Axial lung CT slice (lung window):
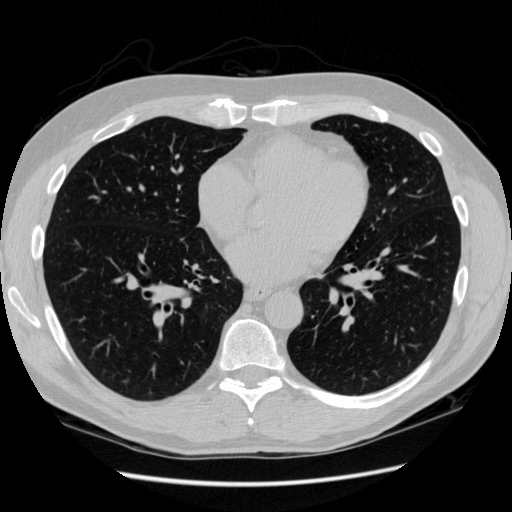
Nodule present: no